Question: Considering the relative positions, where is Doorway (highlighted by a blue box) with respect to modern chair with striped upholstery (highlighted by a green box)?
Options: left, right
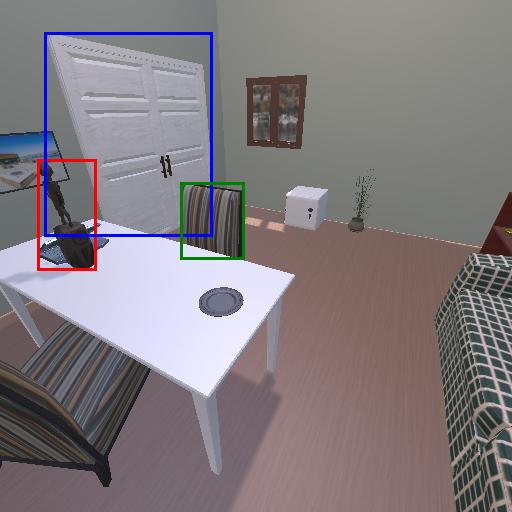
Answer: left